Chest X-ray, PA view. Patient: 59 years old, sex M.
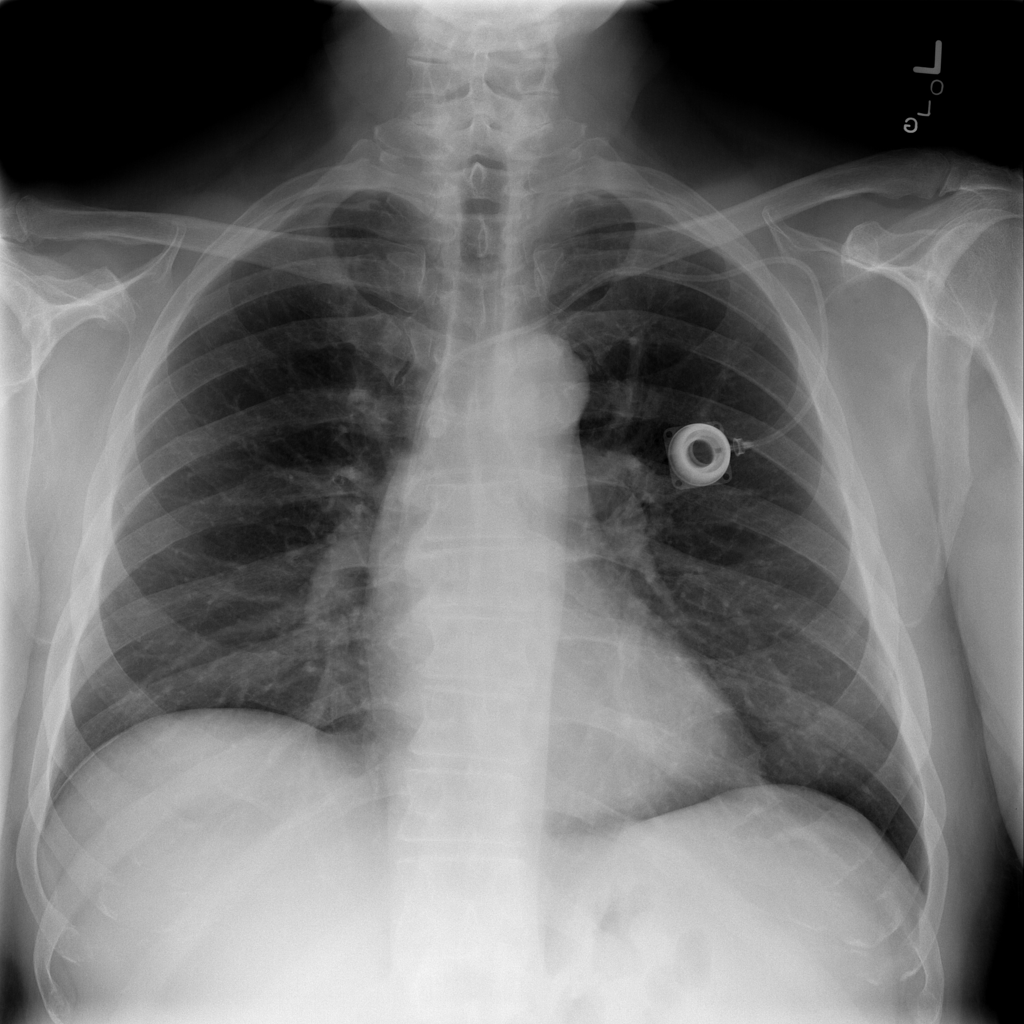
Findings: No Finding